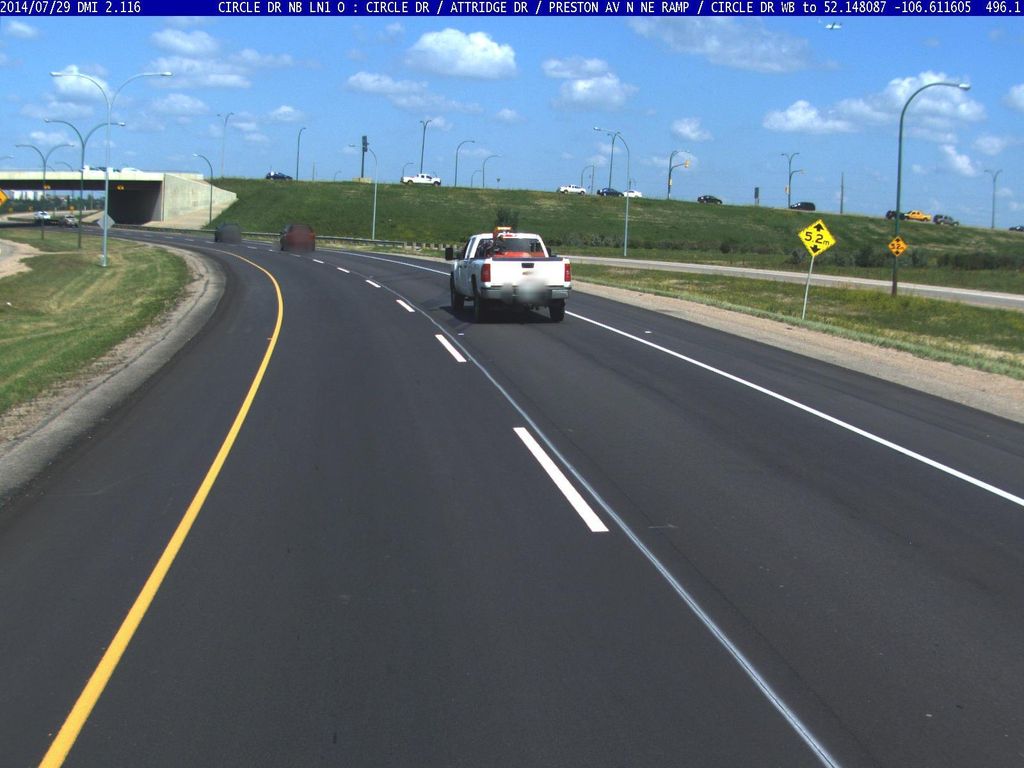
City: saskatoon